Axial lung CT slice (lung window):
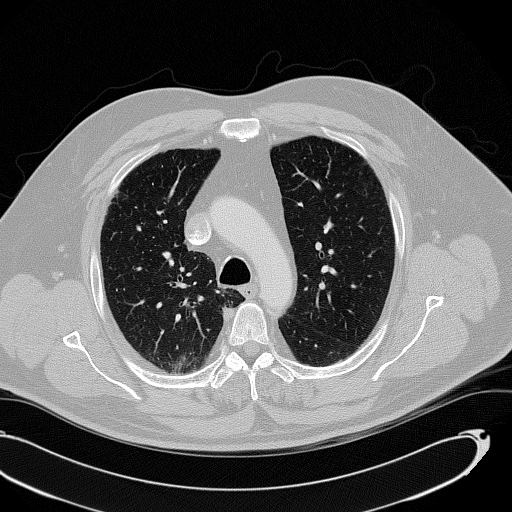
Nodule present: no